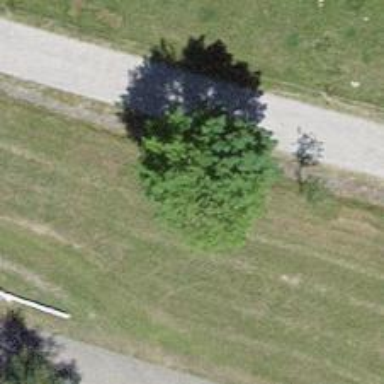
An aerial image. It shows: Deciduous broadleaved tree.